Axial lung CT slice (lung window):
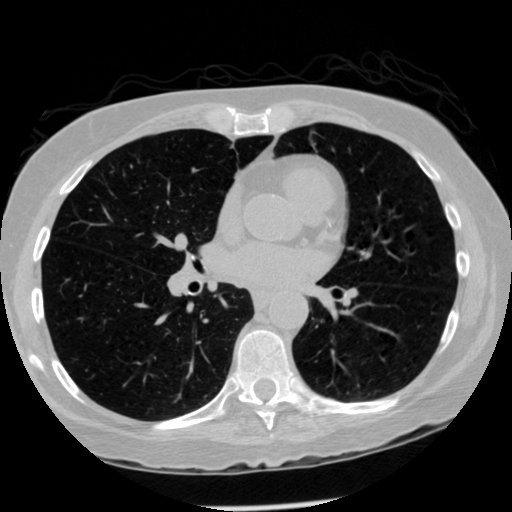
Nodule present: no